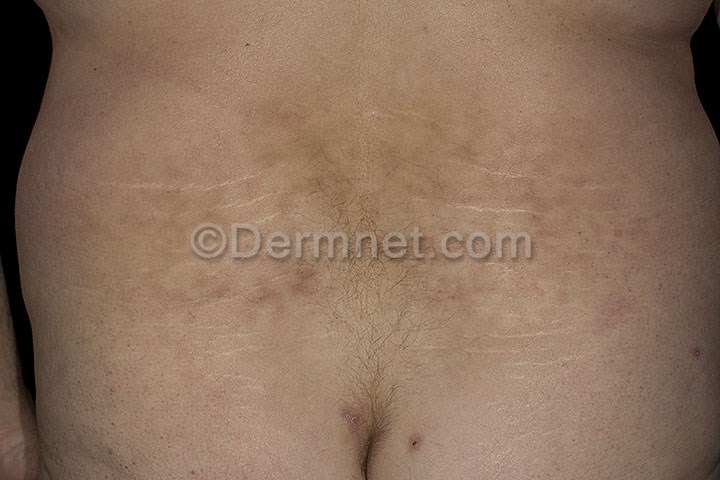
Disease: Light Diseases and Disorders of Pigmentation